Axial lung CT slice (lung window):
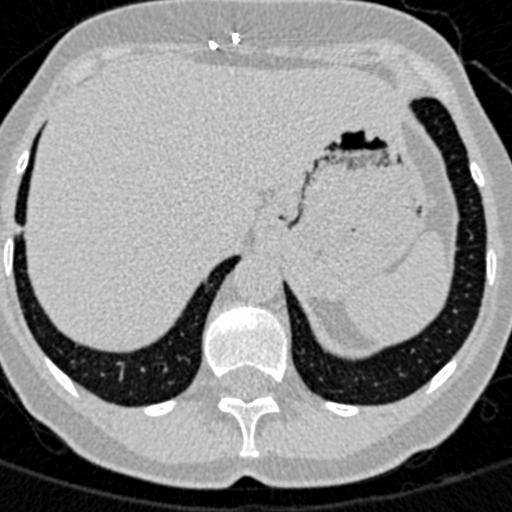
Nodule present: yes
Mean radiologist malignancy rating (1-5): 3